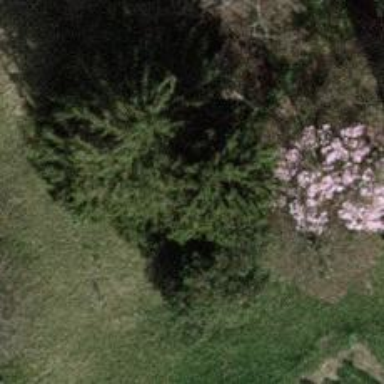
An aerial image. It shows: Evergreen tree with needle-leaved leaves.